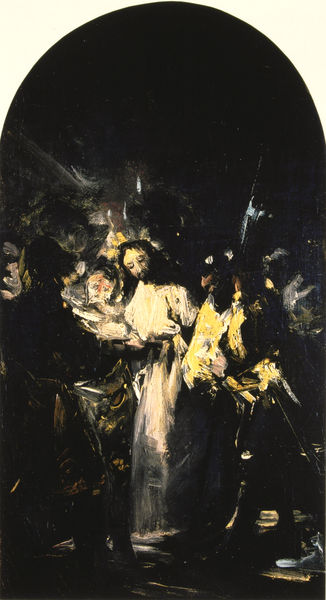
Titel: Sketch for The Arrest of Christ
Künstler: Francisco José Goya Lucientes
Standort: Madrid
Institution: Museo del Prado
Schlagwörter: berg, blau, dunkel, flügel, gemälde, gott, gruppe, kopf, mann, schatten, weiß, frauen, gelb, menschen, abend, blumen, braun, fenster, frau, grau, haar, hell, kleid, lampe, licht, männer, nacht, orange, schwarz, szene, rot, hochformat, leute, malerei, bart, gesichter, augen, bibel, kleidung, mensch, vollbart, bild, öl, natur, kirche, pastos, boden, dunkelheit, gewand, haare, kontrast, renaissance, rosa, oval, rund, engel, spanien, taille, düster, bogen, beleuchtung, figuren, rundbogen, ölgemälde, lanze, soldaten, tafel, duktus, finster, goya, kerze, leuchten, foto, helligkeit, kreuz, strahlen, rückenfigur, jungfrau, gefangennahme, häscher, schwert, schwerter, verhaftung, waffen, soldat, volk, leinwand, pilatus, ritter, rüstung, schemenhaft, altar, halbrund, helme, gefängnis, kerker, finsternis, hel, christus, jesus, jesus christus, expressiv, fluchtpunkt, manierismus, mystisch, betende, hellebarde, wächter, erscheinung, heiliger, lichtquelle, hochzeit, mittelpunkt, erleuchtung, jünger, schemen, heilig, tunika, el greco, sohn, altarbild, bitten, betteln, apostel, ölberg, leiden christi, aposteln, geisselung, schergen, verrat, sohn gottes, verräter, greco, vergeistigt, erläuchtung, maseke, jsus, jeus, enthoben, bettelnde, lichtquele, ö, geißeling, helwarz, verrar